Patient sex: M
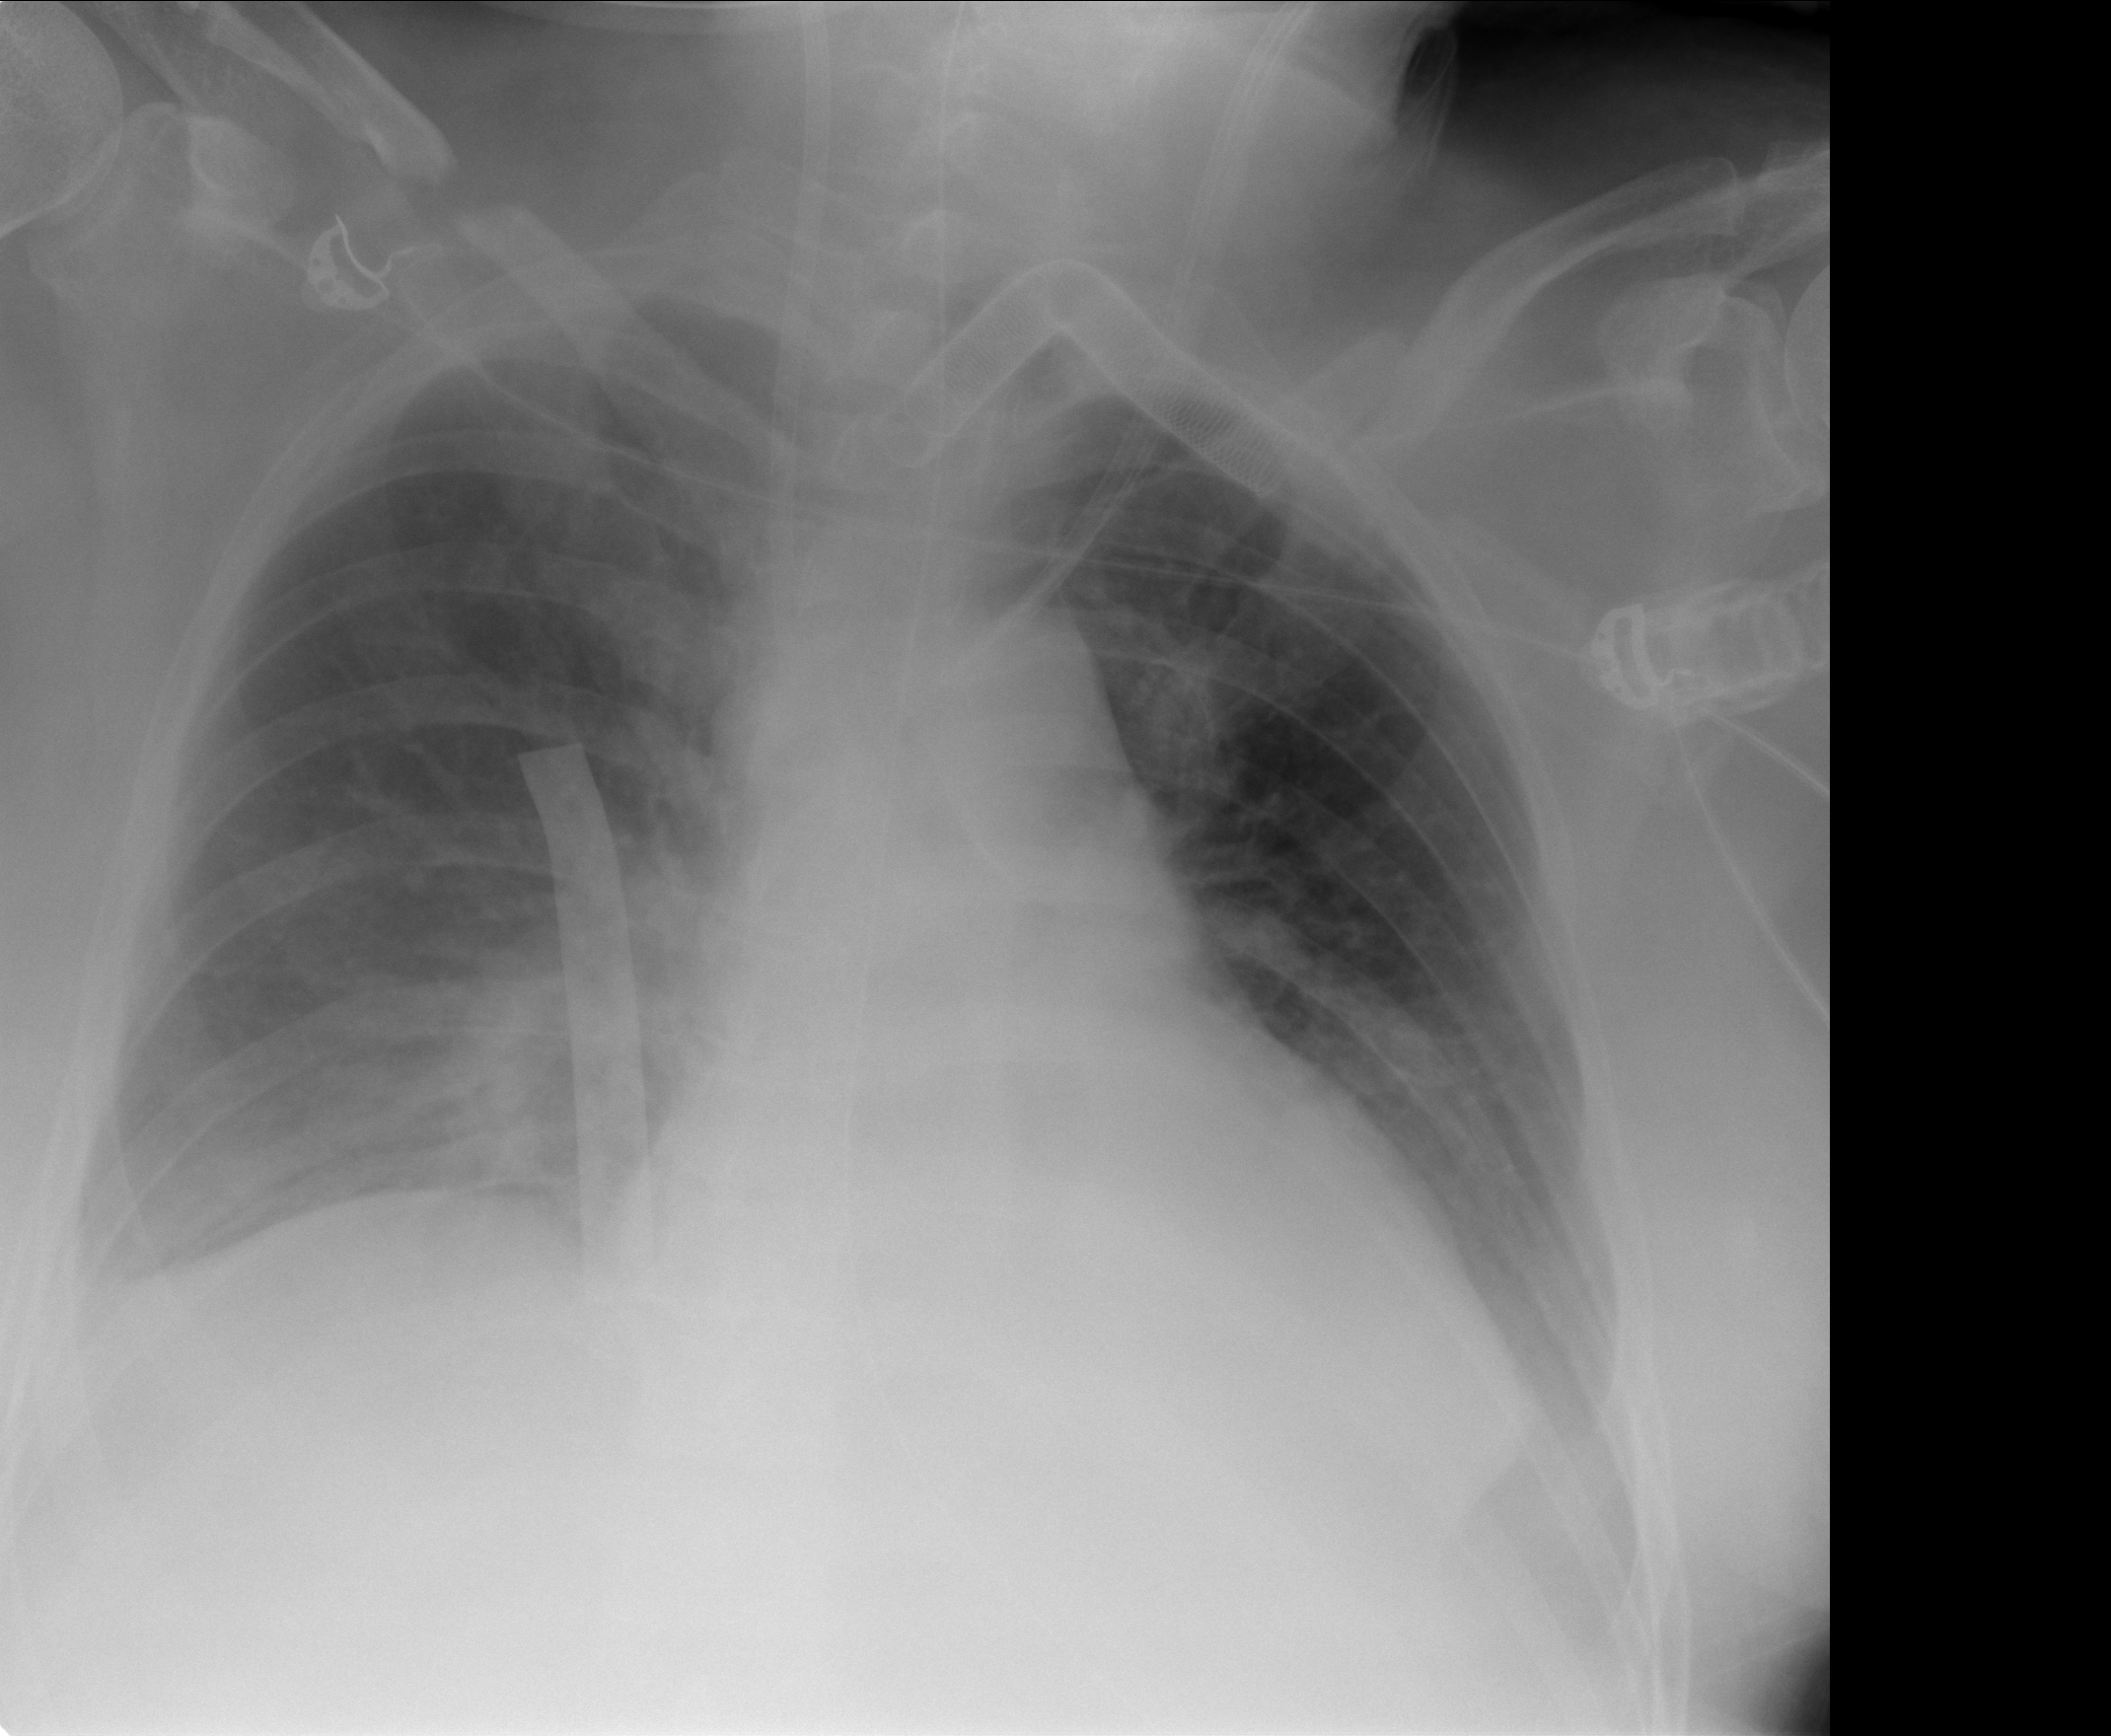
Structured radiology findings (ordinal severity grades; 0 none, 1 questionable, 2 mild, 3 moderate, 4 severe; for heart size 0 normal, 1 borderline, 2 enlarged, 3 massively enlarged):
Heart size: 2
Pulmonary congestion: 2
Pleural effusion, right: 3
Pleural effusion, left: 2
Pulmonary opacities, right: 2
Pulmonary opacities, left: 0
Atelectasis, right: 3
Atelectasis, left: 2